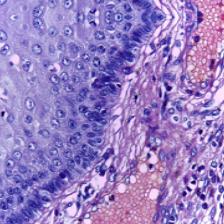
Diagnosis: Normal